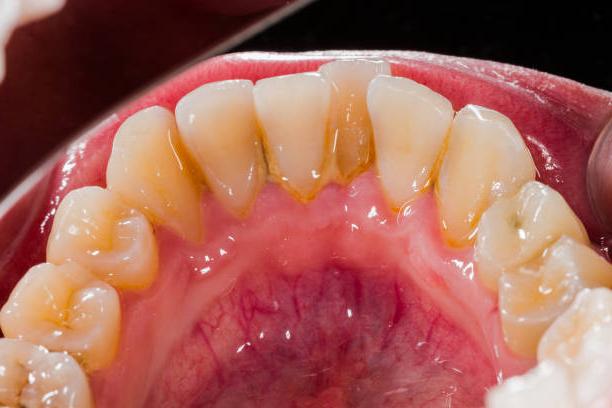
Condition: Calculus